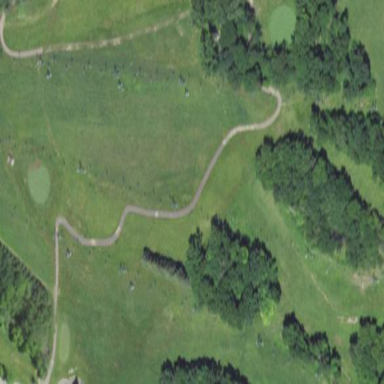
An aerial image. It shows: Grassy area designated as golf fairway.